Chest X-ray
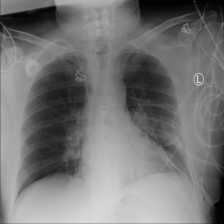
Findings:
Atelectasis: negative
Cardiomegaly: negative
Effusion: negative
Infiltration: negative
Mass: negative
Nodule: negative
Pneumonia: negative
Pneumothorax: negative
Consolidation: negative
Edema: negative
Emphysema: negative
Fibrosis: negative
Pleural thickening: negative
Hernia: negative